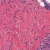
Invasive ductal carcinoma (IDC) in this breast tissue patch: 0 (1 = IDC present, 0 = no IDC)